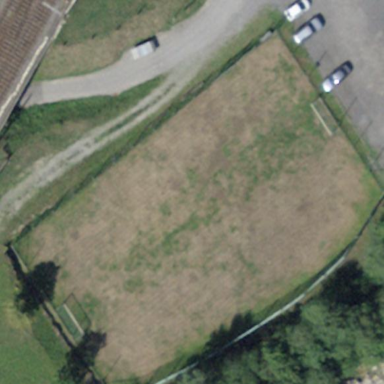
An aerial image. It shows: Soccer pitch for outdoor sports and leisure activities.